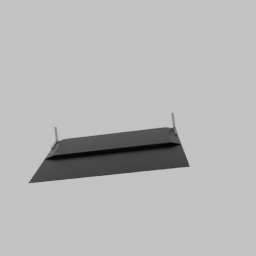
Label: electronics